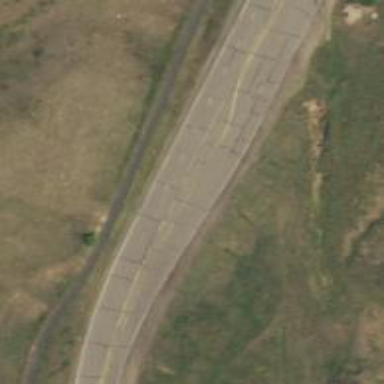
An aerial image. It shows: Tertiary road with asphalt surface.